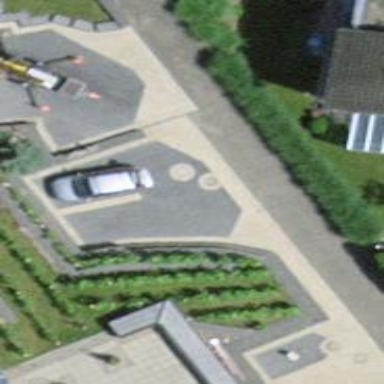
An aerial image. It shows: Driveway with sett surface.